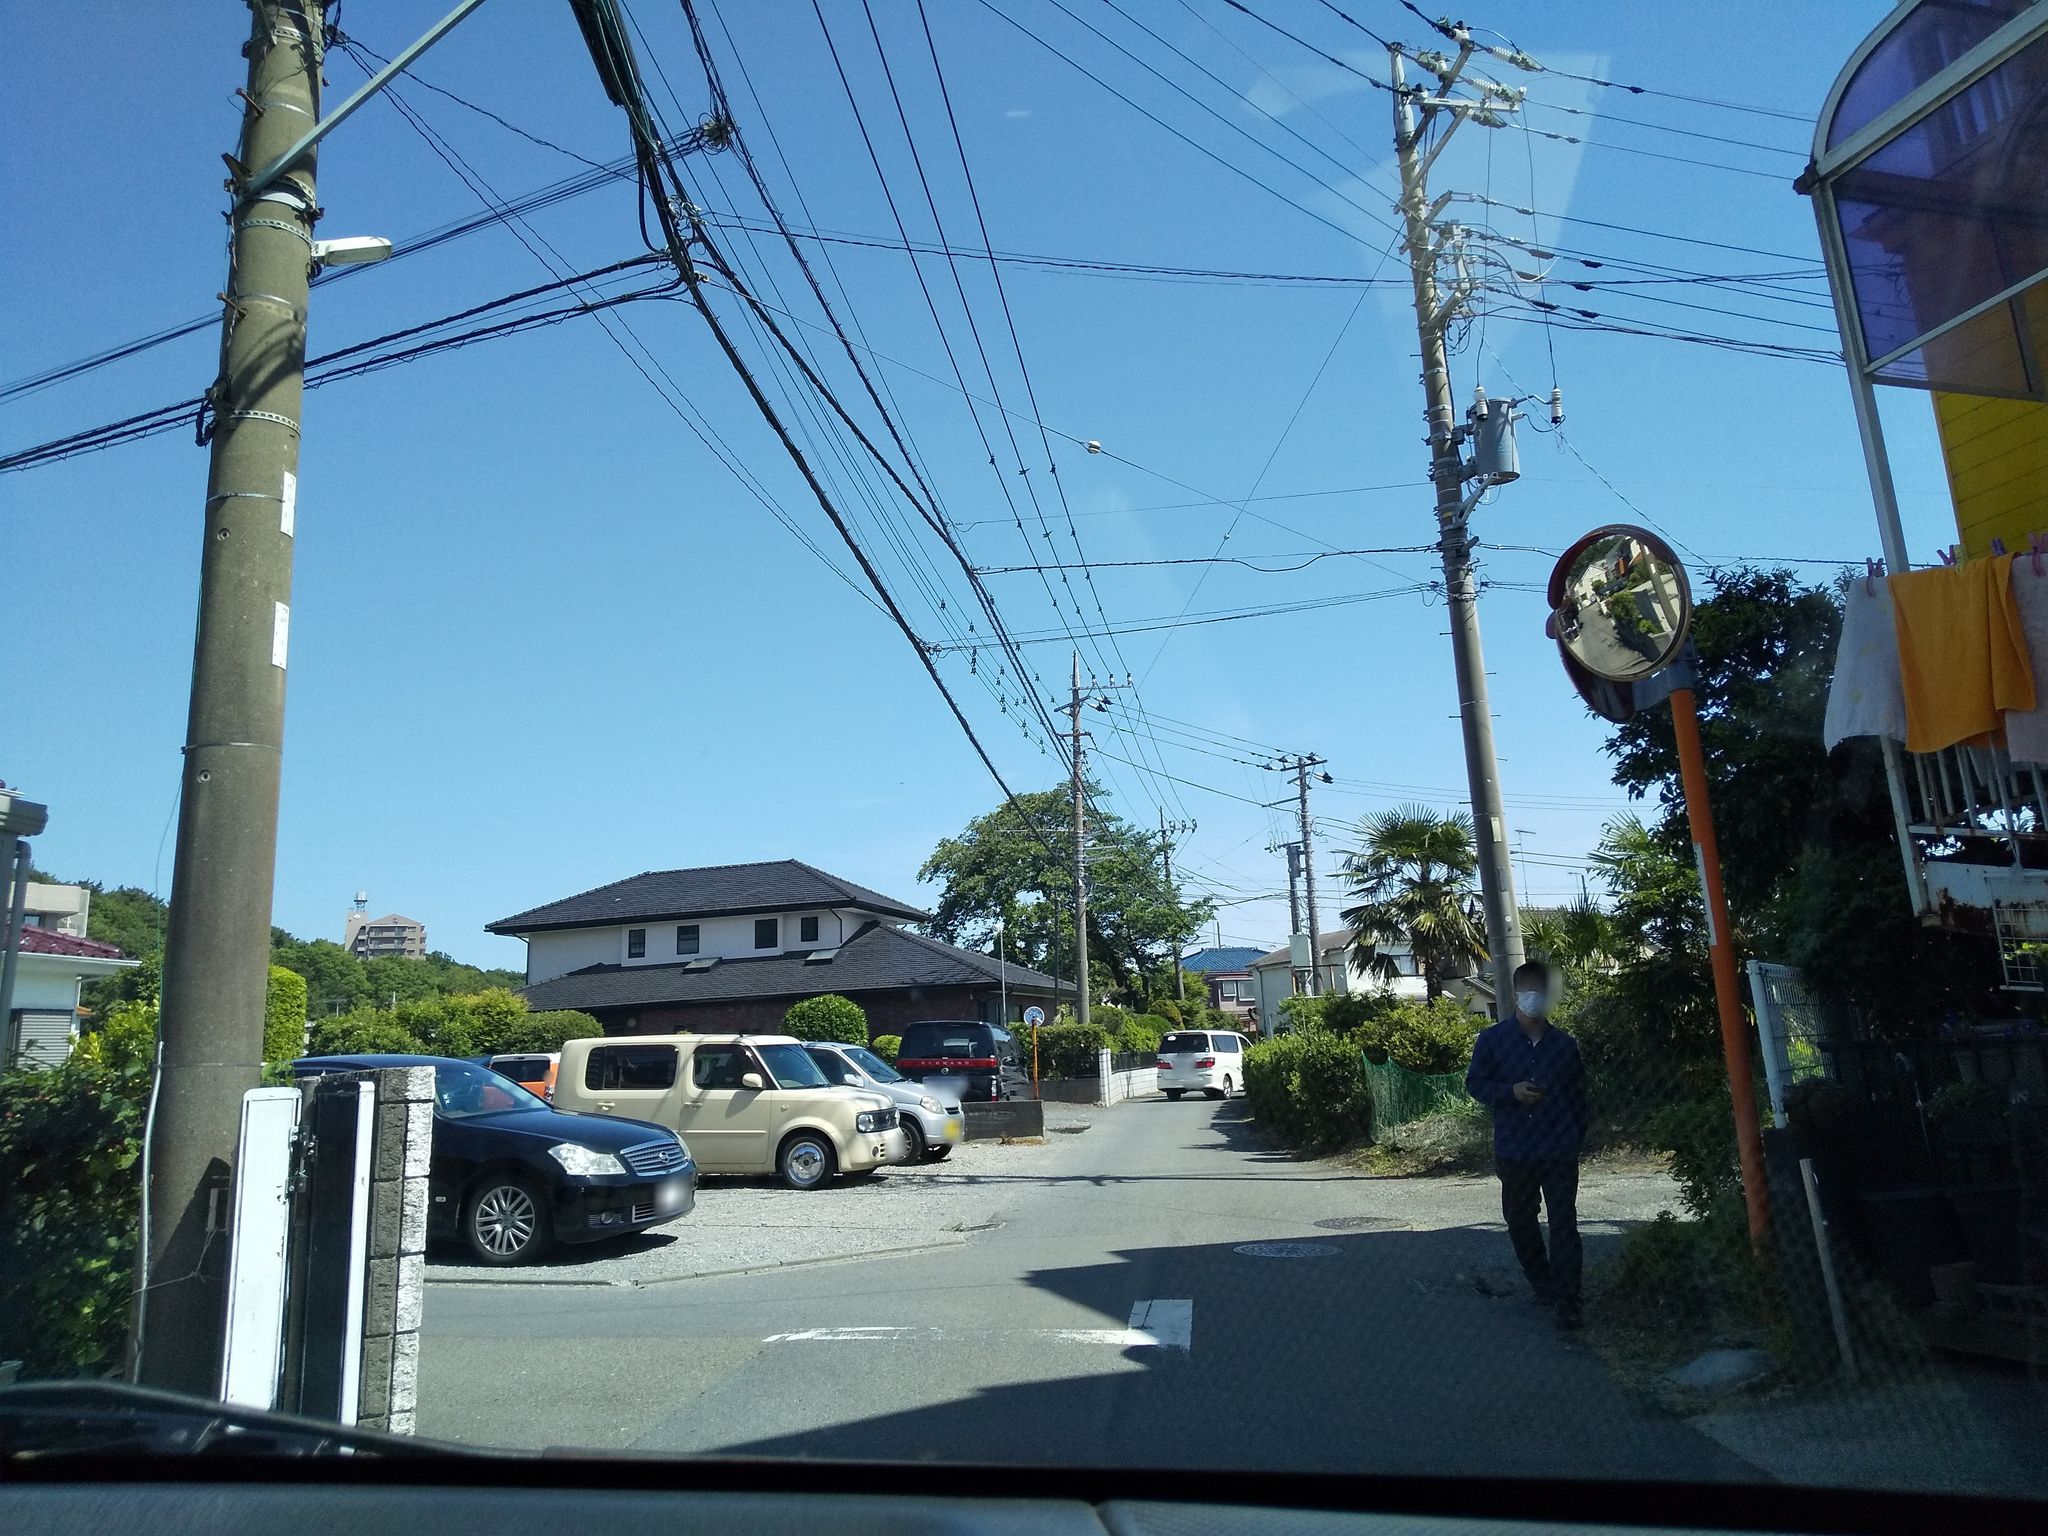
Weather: clear
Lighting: day
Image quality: good
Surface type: driving surface
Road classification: residential
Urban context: urban centre
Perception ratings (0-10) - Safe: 5.81, Lively: 8.33, Beautiful: 7.79, Boring: 2.99, Depressing: 3.22, Wealthy: 3.86